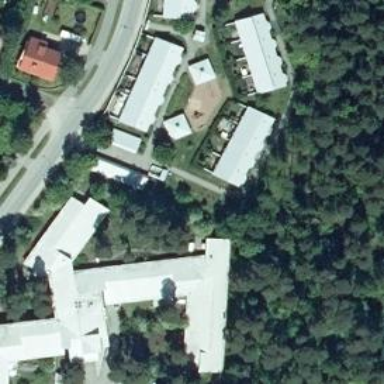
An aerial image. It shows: Nursing home building.